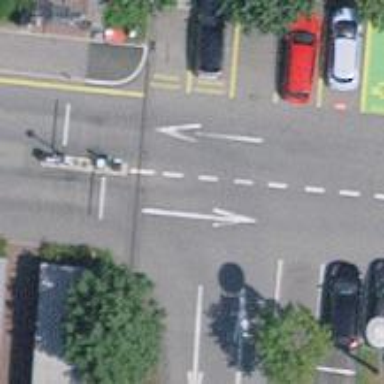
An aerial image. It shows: Lift gate barrier.